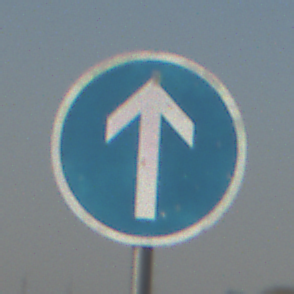
Verkehrszeichen: VorgeschriebeneFahrtrichtungGeradeaus
Umgebung: Outdoor, Special
Tageszeit: MorningAfternoon
Wetter: Clear
Licht: Natural
Jahreszeit: NotSpecified
Kontrast: HighContrast